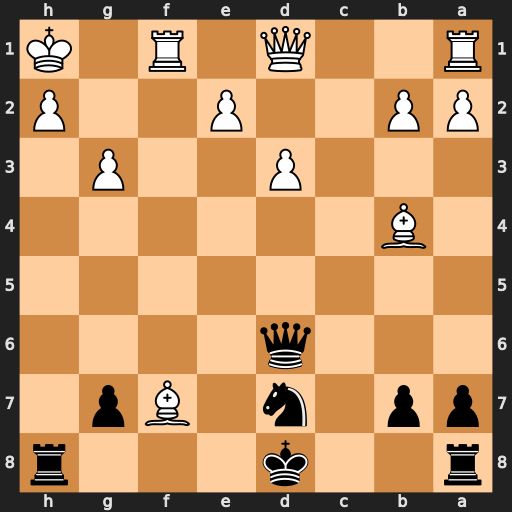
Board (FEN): r2k3r/pp1n1Bp1/3q4/8/1B6/3P2P1/PP2P2P/R2Q1R1K
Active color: b
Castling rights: -
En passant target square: -
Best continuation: Qxg3 Rf2 Qxf2